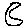
Label: moon